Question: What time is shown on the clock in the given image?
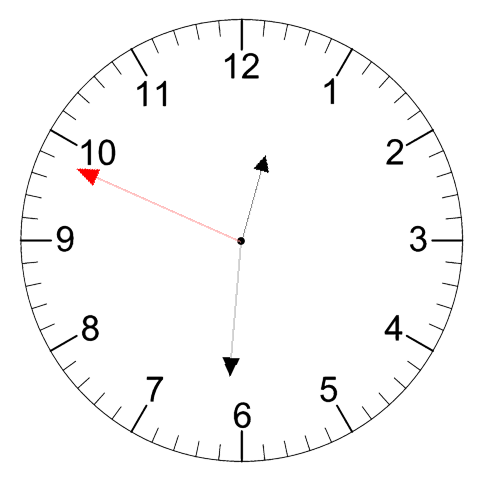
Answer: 12:30:49